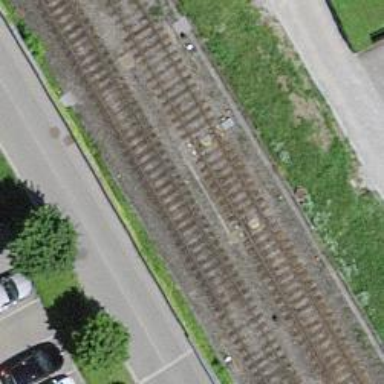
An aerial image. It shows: Single-track electrified railway with contact line.